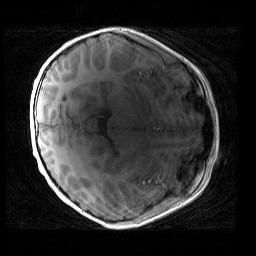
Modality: T1w
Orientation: axial
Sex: male
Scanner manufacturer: siemens
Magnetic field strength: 3 T
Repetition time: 1.9 s
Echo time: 0.00243 s